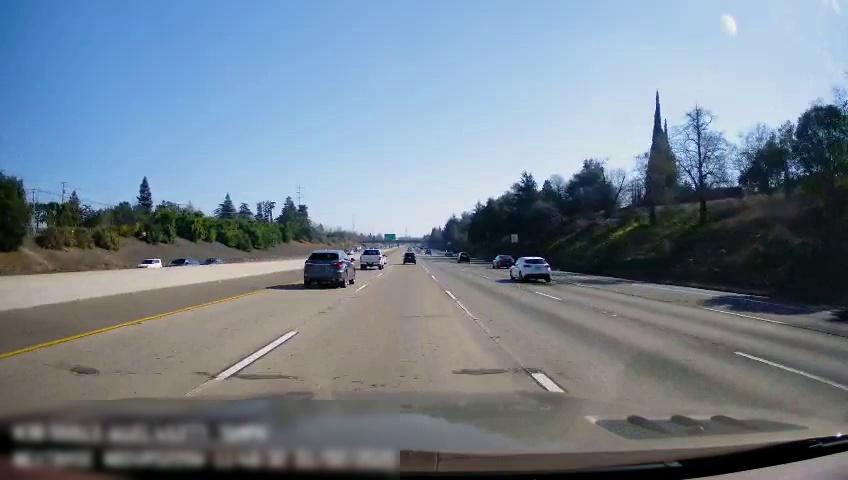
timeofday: Day
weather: Sunny
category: Drivable Space
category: Vehicles | SUV
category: Vehicles | Car
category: Vehicles | Car
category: Vehicles | SUV
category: Vehicles | SUV
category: Vehicles | SUV
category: Vehicles | SUV
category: Vehicles | Car
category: Vehicles | SUV
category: Lanes | Alternate Lane
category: Lanes | Alternate Lane
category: Lanes | Alternate Lane
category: Lanes | Alternate Lane
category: Lanes | Current Lane
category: Lanes | Alternate Lane
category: Traffic | Signs